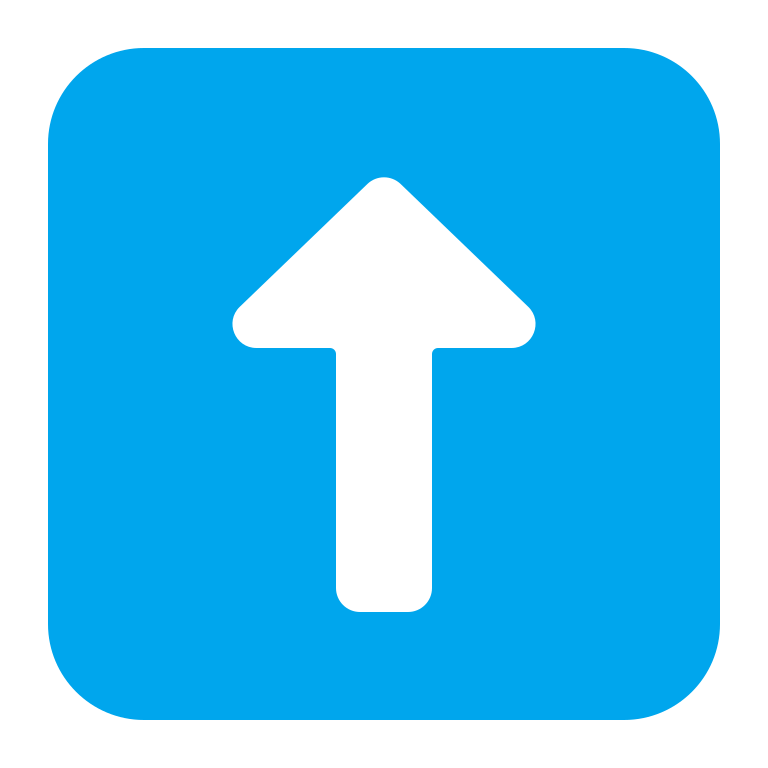
up arrow flat